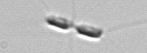
Label: Chaetoceros